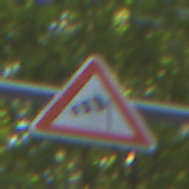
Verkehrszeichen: SeitenwindVonRechts
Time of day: MorningAfternoon
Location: Outdoor (Nature)
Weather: Clear
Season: NotSpecified
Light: Natural